Field crop: tomato
Growth stage: 1
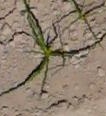
Species: cyperus